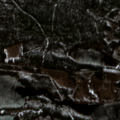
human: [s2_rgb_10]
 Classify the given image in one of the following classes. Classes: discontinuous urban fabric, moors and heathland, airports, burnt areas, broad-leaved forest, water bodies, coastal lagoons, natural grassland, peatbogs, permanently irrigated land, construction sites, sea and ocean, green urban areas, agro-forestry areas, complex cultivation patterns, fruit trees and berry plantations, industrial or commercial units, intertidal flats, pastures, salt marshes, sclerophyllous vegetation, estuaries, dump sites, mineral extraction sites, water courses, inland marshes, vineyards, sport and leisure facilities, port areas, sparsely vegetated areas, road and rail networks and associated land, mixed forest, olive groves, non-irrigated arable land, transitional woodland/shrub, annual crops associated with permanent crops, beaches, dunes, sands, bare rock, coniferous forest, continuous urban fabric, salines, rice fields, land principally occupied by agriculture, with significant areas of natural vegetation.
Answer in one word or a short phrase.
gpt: coniferous forest, mixed forest, transitional woodland/shrub, water bodies